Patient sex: M
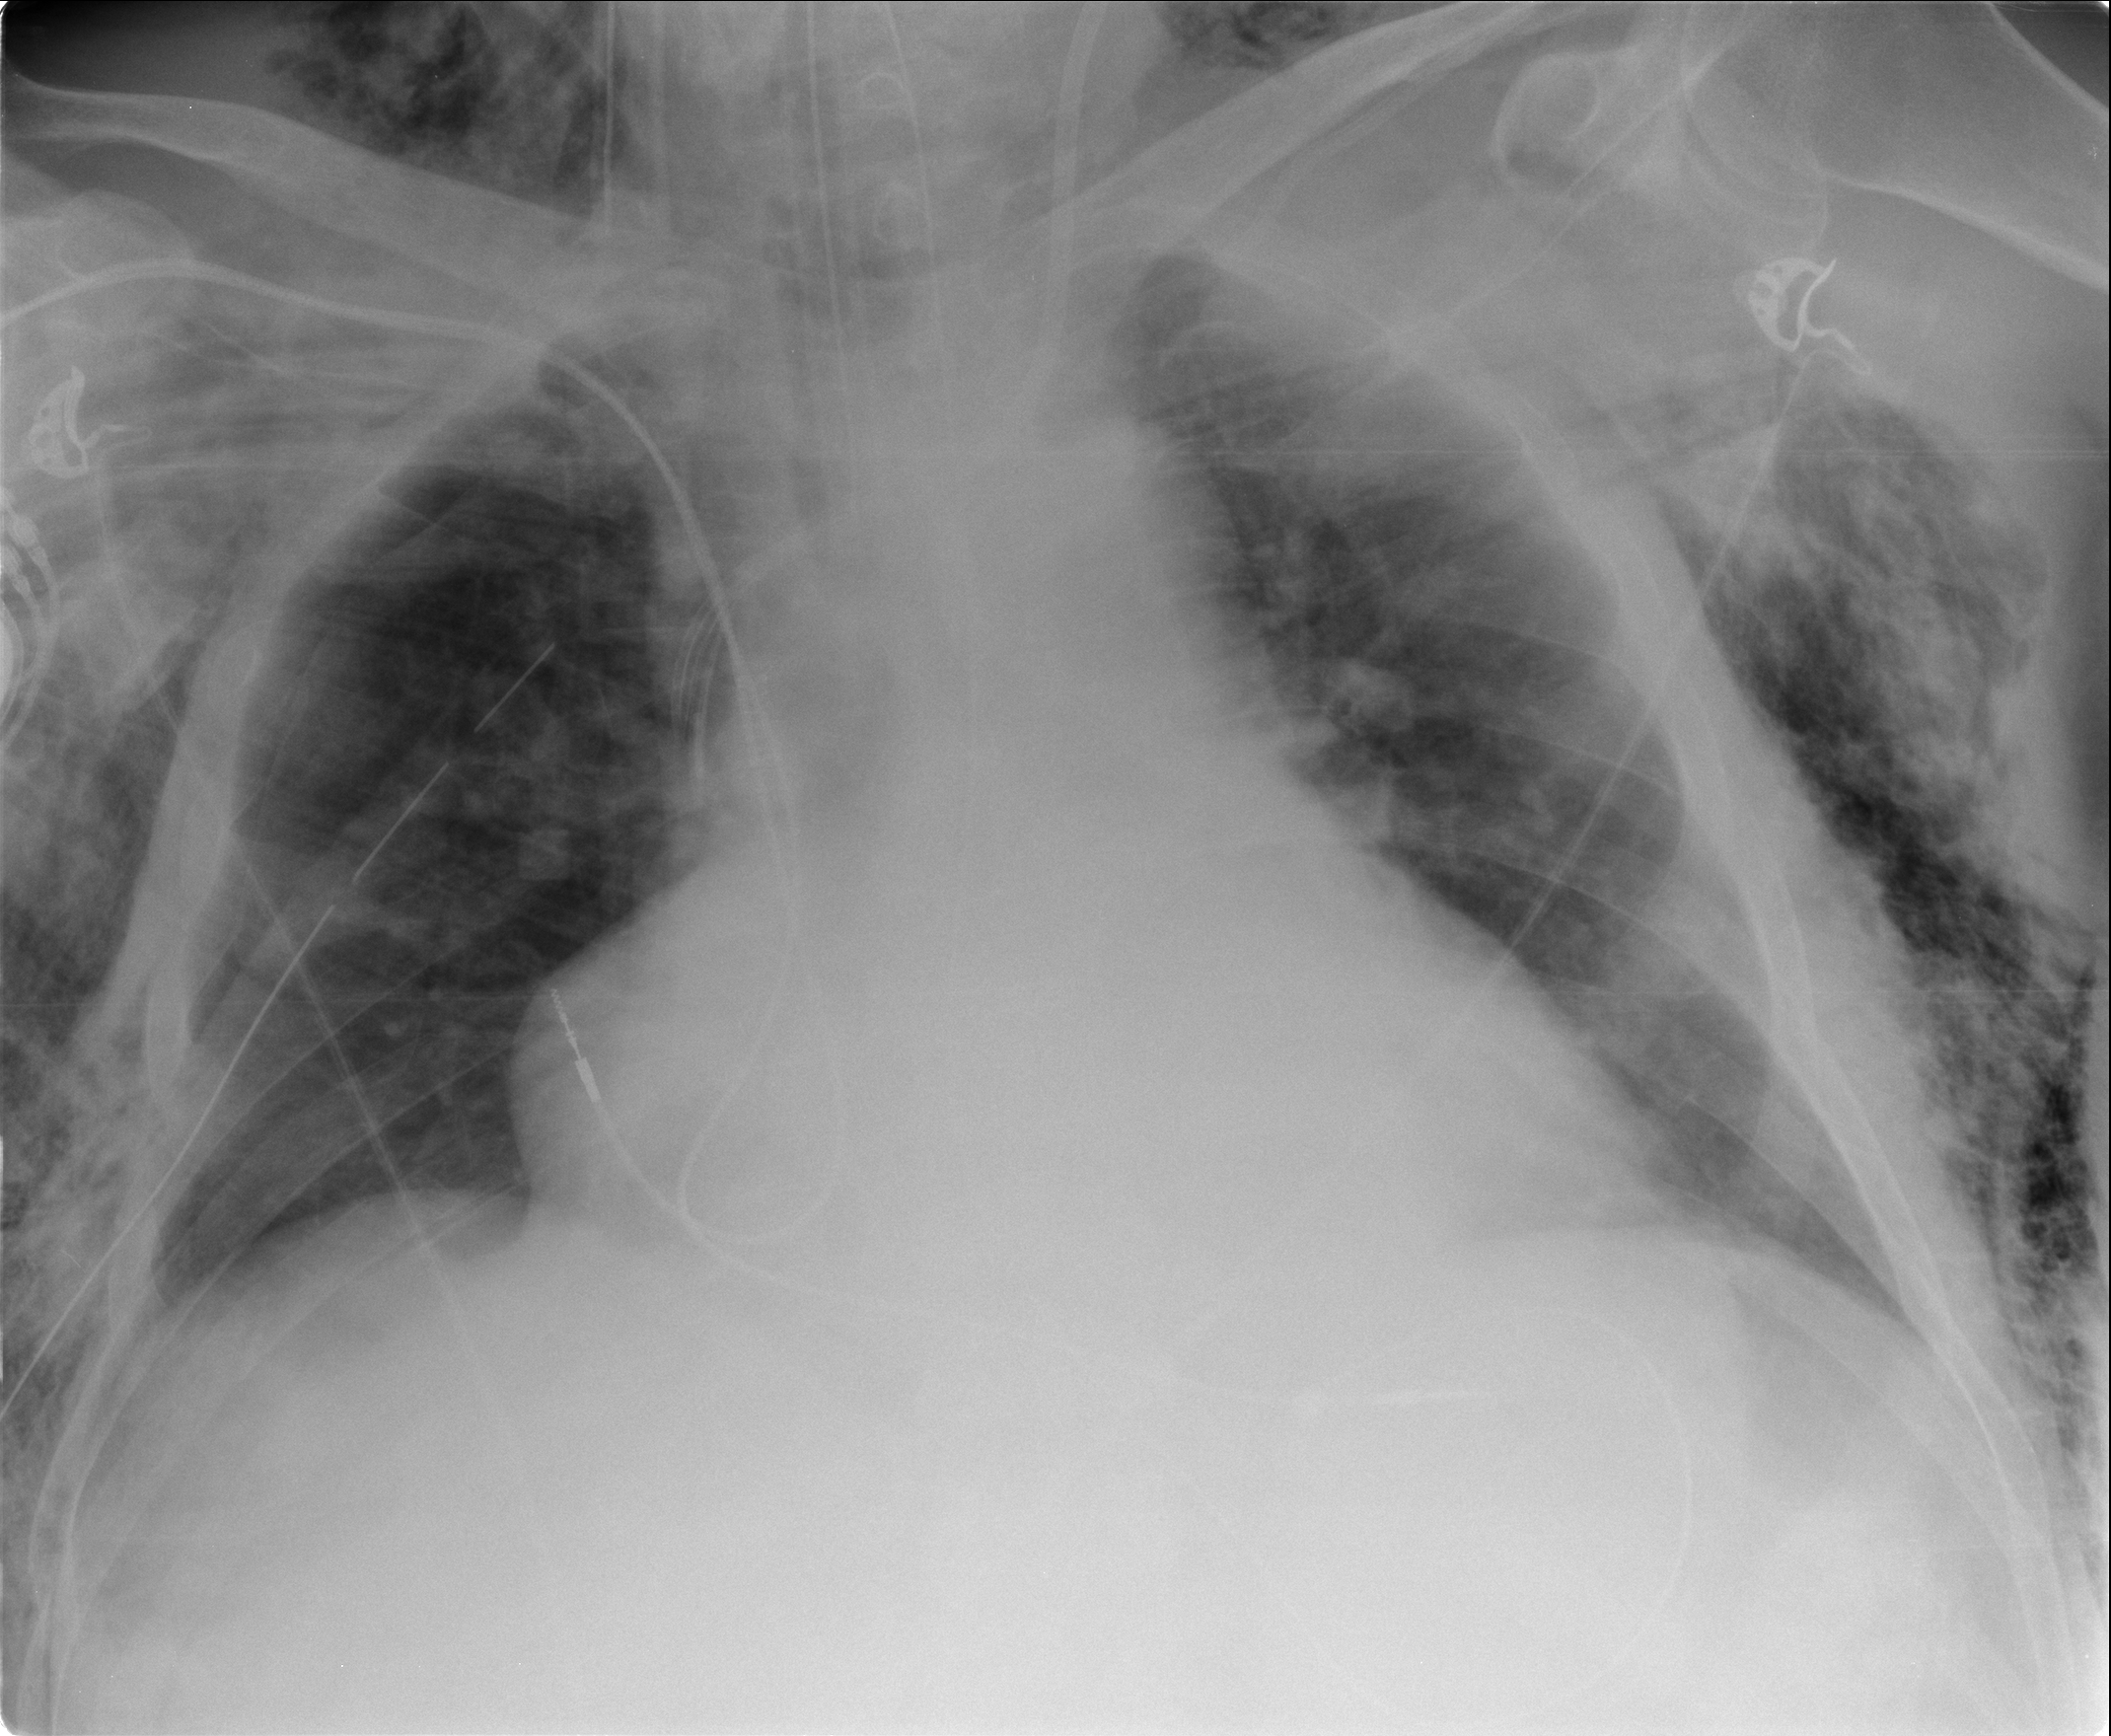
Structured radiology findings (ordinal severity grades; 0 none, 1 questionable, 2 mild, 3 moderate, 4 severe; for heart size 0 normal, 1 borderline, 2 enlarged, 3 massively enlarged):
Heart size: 2
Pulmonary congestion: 1
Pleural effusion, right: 1
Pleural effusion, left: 0
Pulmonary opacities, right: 0
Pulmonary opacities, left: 0
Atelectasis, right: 0
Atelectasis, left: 0